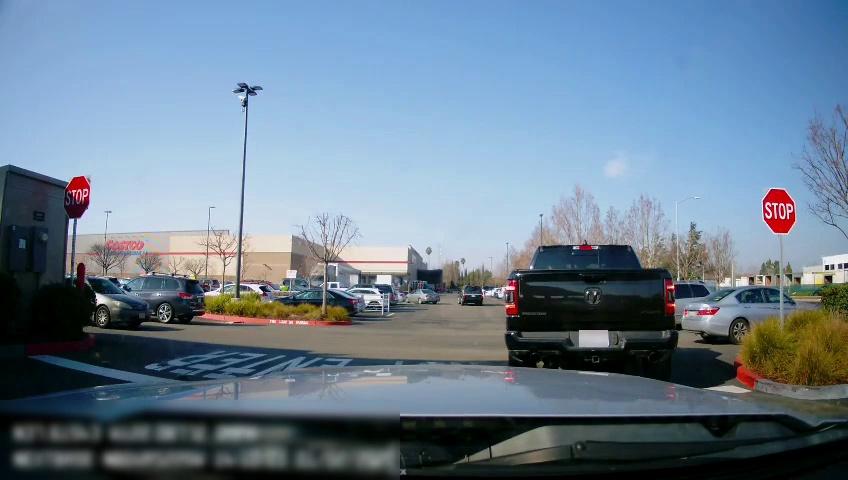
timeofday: Day
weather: Sunny
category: Drivable Space
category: Vehicles | Truck
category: Vehicles | Car
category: Vehicles | Car
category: Vehicles | Car
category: Vehicles | Car
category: Vehicles | SUV
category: Vehicles | SUV
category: Vehicles | SUV
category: Vehicles | Car
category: Vehicles | Car
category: Vehicles | Car
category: Vehicles | Car
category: Vehicles | SUV
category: Vehicles | Truck
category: Vehicles | Truck
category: Traffic | Signs
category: Traffic | Signs